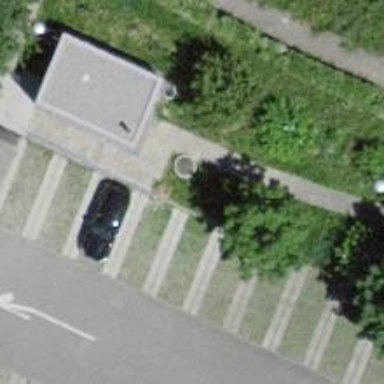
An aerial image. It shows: Footway with sett surface.